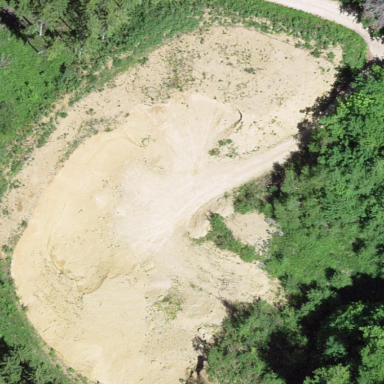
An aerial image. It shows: Quarry area.